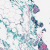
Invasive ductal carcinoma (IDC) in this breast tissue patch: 0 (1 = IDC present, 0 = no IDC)